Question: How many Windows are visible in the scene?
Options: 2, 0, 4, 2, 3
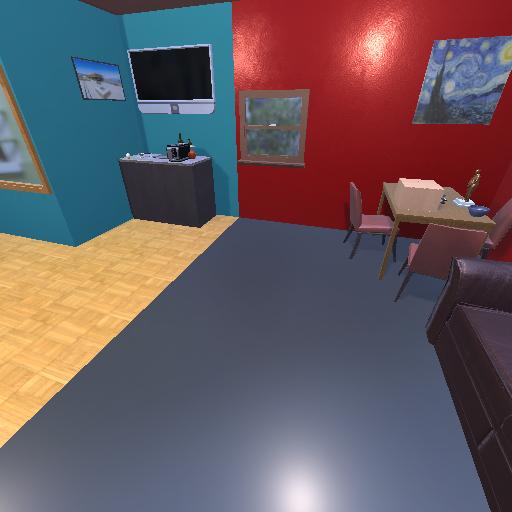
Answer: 2